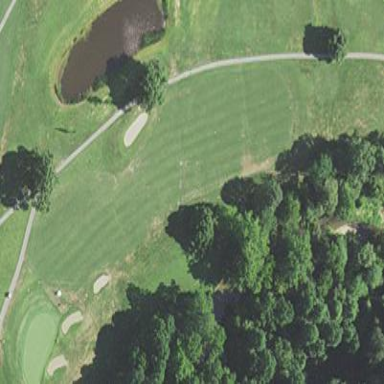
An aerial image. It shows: Grassy area designated as golf fairway.